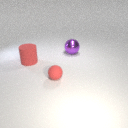
large purple metal sphere to the right of small red rubber sphere